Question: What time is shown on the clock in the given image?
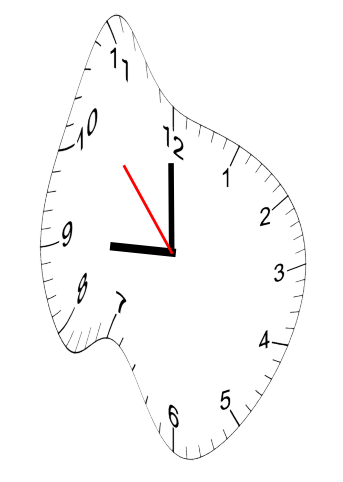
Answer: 08:59:53